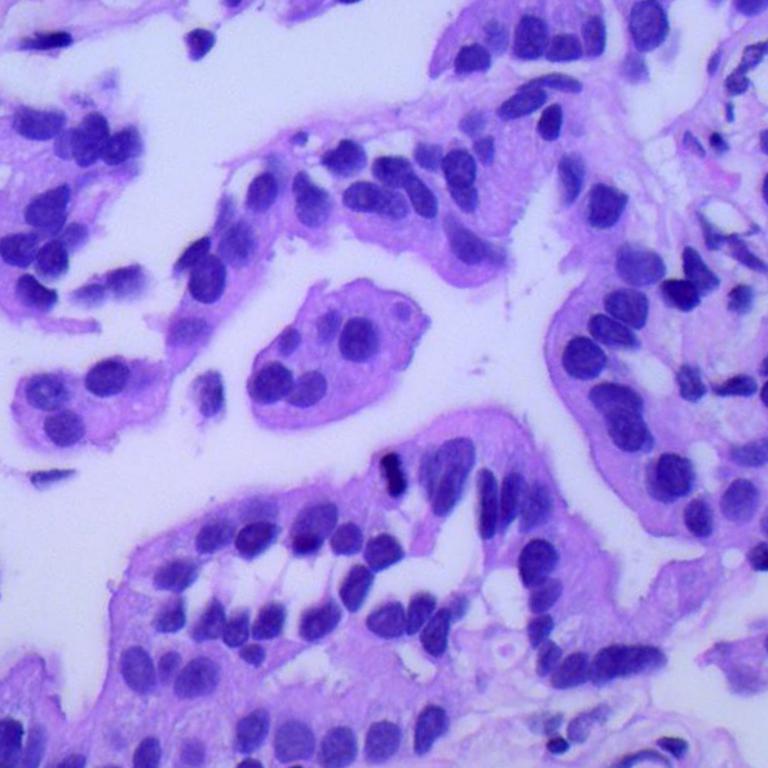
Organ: lung
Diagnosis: adenocarcinomas